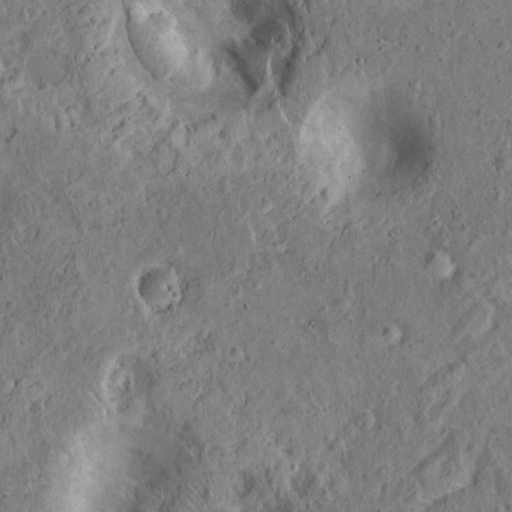
Objects detected: cone, cone, cone, cone